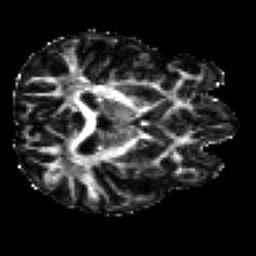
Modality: FA
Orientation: axial
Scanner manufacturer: siemens
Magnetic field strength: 3 T
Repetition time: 7.8 s
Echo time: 0.09 s